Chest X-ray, AP view. Patient: 78 years old, sex M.
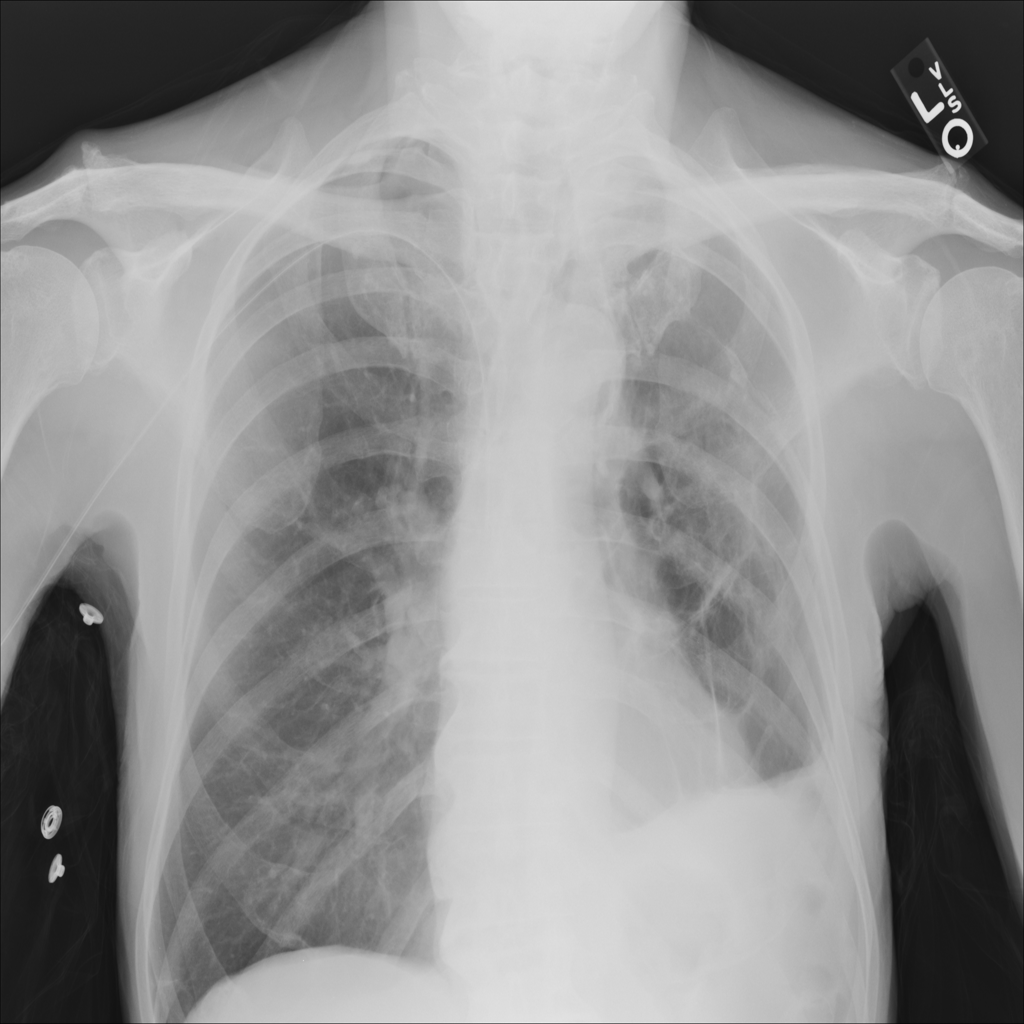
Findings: No Finding